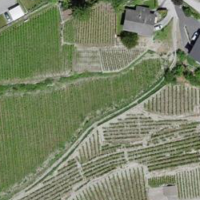
EUNIS habitat code: 40
Species observed at this site:
Lepidium draba